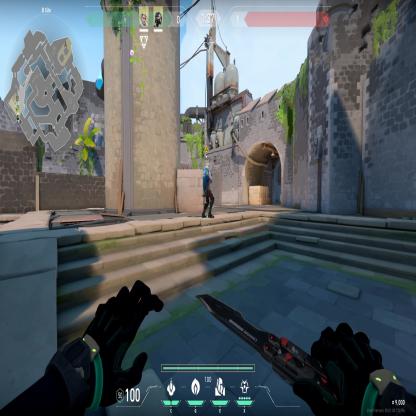
Label: teammate